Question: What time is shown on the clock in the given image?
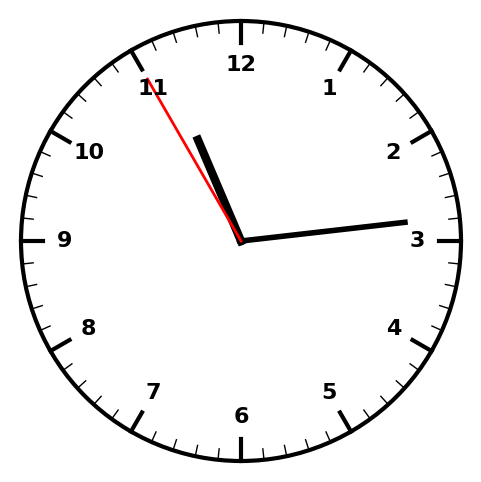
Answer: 11:13:55